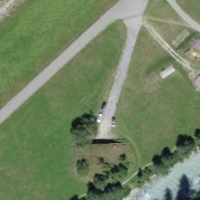
EUNIS habitat code: 57
Species observed at this site:
Milvus migrans